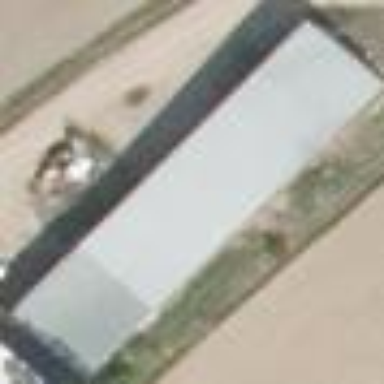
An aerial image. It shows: Farm auxiliary building.